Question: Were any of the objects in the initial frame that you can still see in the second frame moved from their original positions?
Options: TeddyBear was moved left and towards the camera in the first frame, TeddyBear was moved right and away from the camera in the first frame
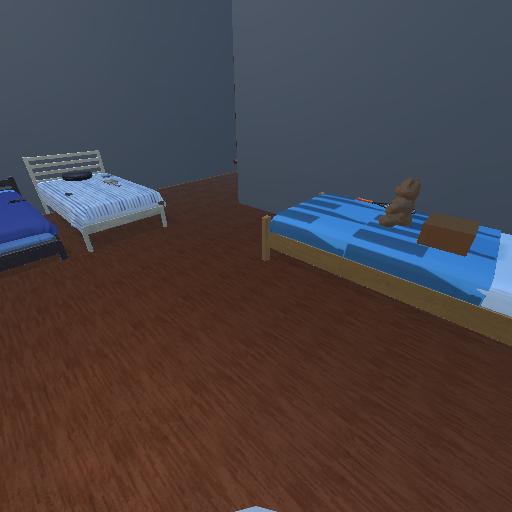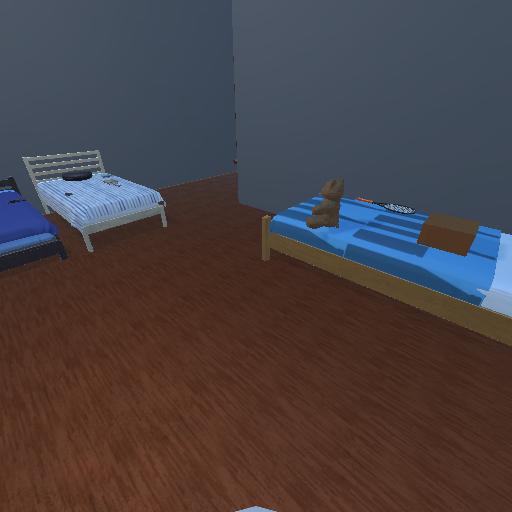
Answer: TeddyBear was moved left and towards the camera in the first frame